Aerial crown-view tile of a tropical tree (Barro Colorado Island, Panama), acquired 20250217:
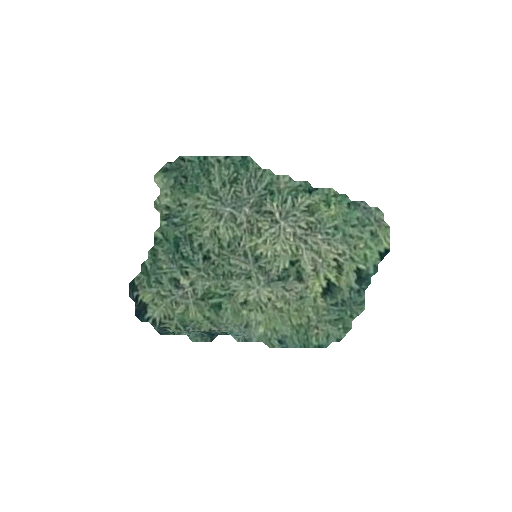
Species: Quararibea asterolepis
GBIF accepted scientific name: Quararibea asterolepis
Crown area: 54.893 m²